Question: I managed to put a TextEdit inside a cell in my QTableWidget using this code:
'''
for i in range(10):
rowCount = self.tableWidget_3.rowCount()
self.tableWidget_3.insertRow(rowCount)
combo = QTextEdit(self)
self.tableWidget_3.setCellWidget(i, 0, combo)
self.tableWidget_3.cellWidget(i, 0).setText(str(per_picture[i]))
#Adjusting the TextEdit
docHeight = self.tableWidget_3.cellWidget(i, 0).document().size().height()
self.tableWidget_3.cellWidget(i, 0).setMinimumHeight(docHeight)
'''
All is working well until I to the part of adjusting the size of the TextEdit to match the size of the text. The 2 Text edit seem to overlap when adjusting the size like the one in this
.
How can I fix this 2 TextEdit overlapping?
How can I resize a TextEdit inside a TableWidget?
These are the file needed to reproduce the problem:
MyApp.py:
'''
from PyQt5.QtWidgets import QApplication, QWidget, QTextEdit
from PyQt5 import uic
from PyQt5 import QtWidgets
import sys
text = """In order to have a complete sentence, the sentence must
have a minimum of three word types: a subject, a verb,
and an object. In most cases, the subject is a noun or
a pronoun."""
class MyApp(QWidget):
def __init__(self):
super().__init__()
uic.loadUi("MyApp.ui", self)
self.tableWidget_3.verticalHeader().setVisible(False)
self.tableWidget_3.horizontalHeader().setVisible(False)
self.tableWidget_3.horizontalHeader().setSectionResizeMode(0, QtWidgets.QHeaderView.Stretch)
for i in range(10):
rowCount = self.tableWidget_3.rowCount()
self.tableWidget_3.insertRow(rowCount)
combo = QTextEdit(self)
self.tableWidget_3.setCellWidget(i, 0, combo)
self.tableWidget_3.cellWidget(i, 0).setText(text)
#self.tableWidget_3.cellWidget(i, 0).adjustSize()
docHeight = self.tableWidget_3.cellWidget(i, 0).document().size().height()
self.tableWidget_3.cellWidget(i, 0).setMinimumHeight(int(docHeight))
app = QApplication(sys.argv)
myApp = MyApp()
myApp.show()
try:
sys.exit(app.exec())
except:
print('Closing Window')
'''
MyApp.ui:
'''
<?xml version="1.0" encoding="UTF-8"?>
<ui version="4.0">
<class>Form</class>
<widget class="QWidget" name="Form">
<property name="geometry">
<rect>
<x>0</x>
<y>0</y>
<width>561</width>
<height>421</height>
</rect>
</property>
<property name="windowTitle">
<string>Editor</string>
</property>
<widget class="QWidget" name="verticalLayoutWidget_2">
<property name="geometry">
<rect>
<x>0</x>
<y>0</y>
<width>561</width>
<height>421</height>
</rect>
</property>
<layout class="QVBoxLayout" name="verticalLayout_2">
<property name="sizeConstraint">
<enum>QLayout::SetNoConstraint</enum>
</property>
<item>
<widget class="QTableWidget" name="tableWidget_3">
<column>
<property name="text">
<string>New Column</string>
</property>
</column>
</widget>
</item>
</layout>
</widget>
</widget>
<resources/>
<connections/>
</ui>
'''
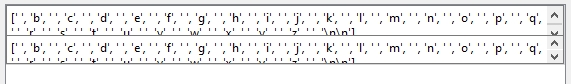
Answer: The problem is that setting the minimum size of the cell widget does set the minimum size of the section. By default, sections all have a standard item size (computed using the default font and system/style configuration), and since the minimum size of the widget is not taken into account, the result is that you only see part of the editor.
Since you hidden the vertical header, I suppose you want the rows to resize automatically, and that can be done by properly implementing the 'sizeHint' of the editor. Then, you can install an event filter on the table so that it will automatically try to resize the rows according to the contents:
'''
class TextEdit(QTextEdit):
def __init__(self, *args, **kwargs):
super().__init__(*args, **kwargs)
self.textChanged.connect(self.updateGeometry)
def sizeHint(self):
hint = super().sizeHint()
if self.toPlainText():
doc = self.document().clone()
width = self.width() - self.frameWidth() * 2
if self.verticalScrollBar().isVisible():
width -= self.verticalScrollBar().width()
doc.setTextWidth(width)
height = round(doc.size().height())
else:
height = self.fontMetrics().height()
height += self.document().documentMargin() * 2
height += self.frameWidth() * 2
hint.setHeight(height)
return hint
class MyApp(QWidget):
def __init__(self):
super().__init__()
uic.loadUi("MyApp.ui", self)
self.tableWidget_3.verticalHeader().setVisible(False)
self.tableWidget_3.horizontalHeader().setVisible(False)
self.tableWidget_3.horizontalHeader().setSectionResizeMode(
0, QtWidgets.QHeaderView.Stretch)
for i in range(10):
rowCount = self.tableWidget_3.rowCount()
self.tableWidget_3.insertRow(rowCount)
combo = TextEdit(self)
self.tableWidget_3.setCellWidget(i, 0, combo)
combo.setText(text)
combo.textChanged.connect(
lambda i=i: self.tableWidget_3.resizeRowToContents(i))
self.tableWidget_3.installEventFilter(self)
def eventFilter(self, source, event):
if event.type() == event.Resize:
QTimer.singleShot(0, self.tableWidget_3.resizeRowsToContents)
return super().eventFilter(source, event)
'''
'MyApp''layout = QVBoxLayout(self)''self.tableWidget = QTableWidget()''layout.addWidget(self.tableWidget)'